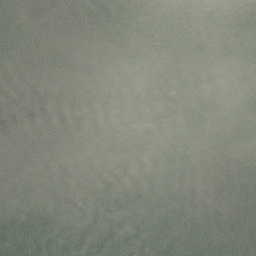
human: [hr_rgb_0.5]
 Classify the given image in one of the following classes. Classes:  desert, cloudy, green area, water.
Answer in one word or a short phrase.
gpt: cloudy